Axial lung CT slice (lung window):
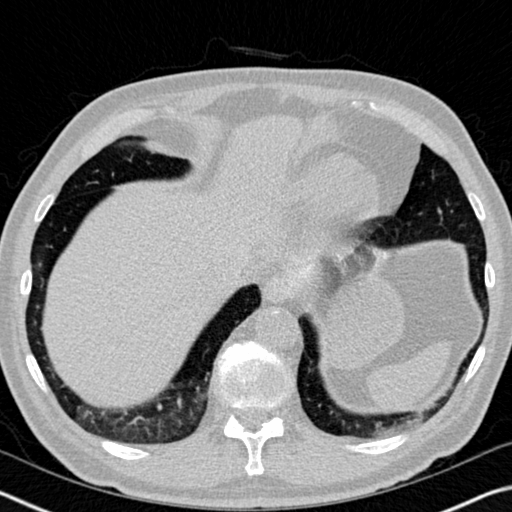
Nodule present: no